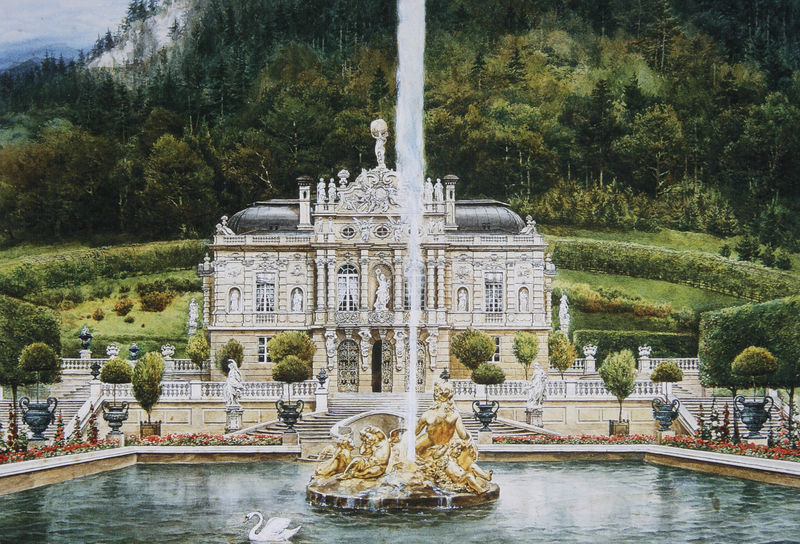
Titel: Ansicht der Hauptfassade von Schloss Linderhof
Künstler: Heinrich Breling
Schlagwörter: baum, berg, blau, gemälde, himmel, laub, wasser, bäume, grün, landschaft, see, teich, blumen, fenster, grau, hell, licht, marmor, säulen, weiss, zeichnung, dach, gras, haus, park, rasen, rot, schloss, tier, weg, malerei, architektur, barock, öl, hügel, brüstung, sträucher, figur, gold, wald, brunnen, kamin, bassin, garten, skulptur, springbrunnen, statue, kübel, ente, schwan, fassade, berge, gebirge, hang, hecke, hof, figuren, treppe, treppen, vasen, aufgang, geländer, stufen, plastik, foto, fotografie, eingang, bayern, palast, balustrade, becken, villa, skulpturen, krüge, statuen, anwesen, residenz, beete, frontansicht, freitreppe, etagen, geranien, fontäne, königlich, buchs, wasserbecken, bau, brunne, ludwig, eintritt, allgäu, nischen, versaille, hecken, ludwig ii, neuschwanstein, prunkvoll, kaskade, herrenchiemsee, bergwald, krater, neptun, brunnenfigur, brunnenfiguren, landshcaft, hohenschwangau, linderhof, emphoren, marmorstatuen, schloss linderhof, schloßgarten, fontäöne, brunn, bgold, ganse